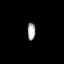
Tissue: prostate
Cell type: Myeloid cells
Senescence score: 0.8178
Nuclear area (px): 137
Mean DAPI intensity: 165.73